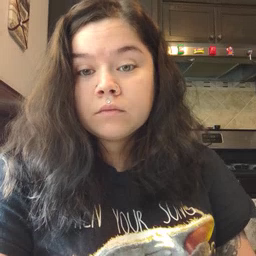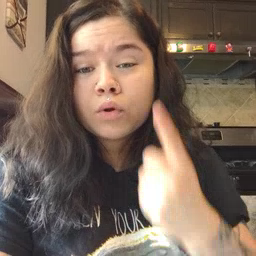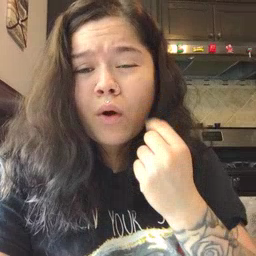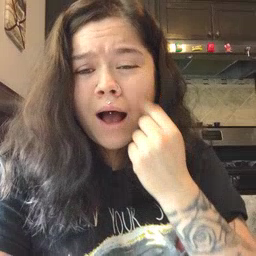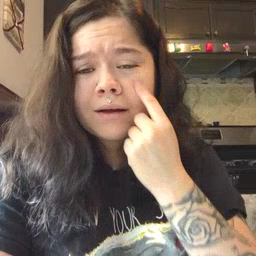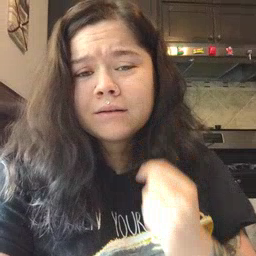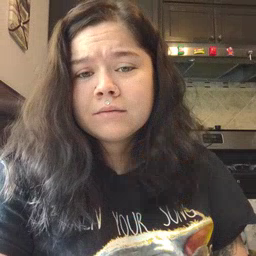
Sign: cry